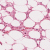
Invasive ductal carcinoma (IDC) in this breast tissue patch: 0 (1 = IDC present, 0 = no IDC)